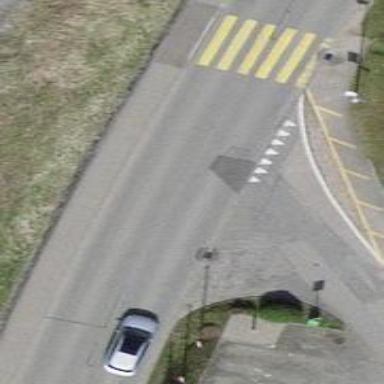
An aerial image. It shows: Road with "give way" sign.